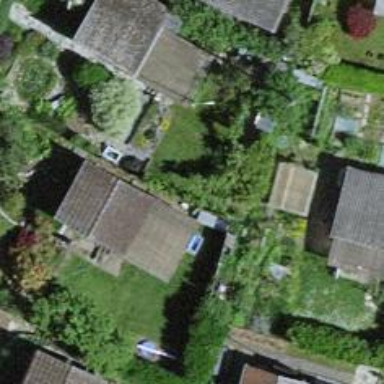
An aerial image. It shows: Allotment house.